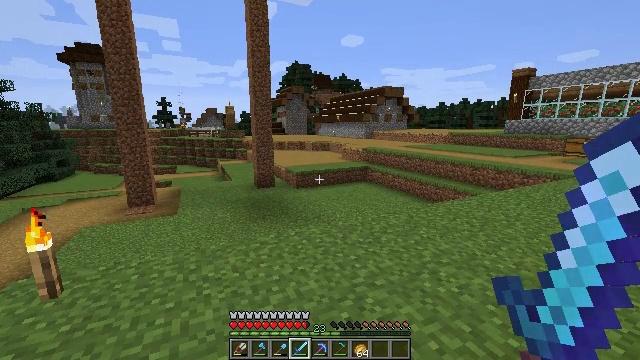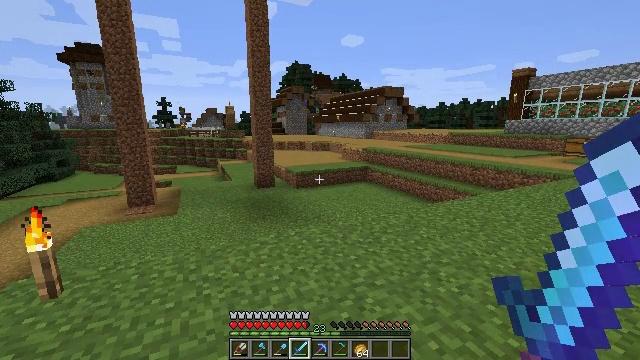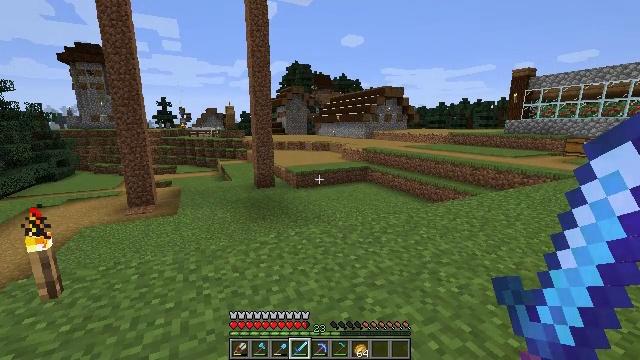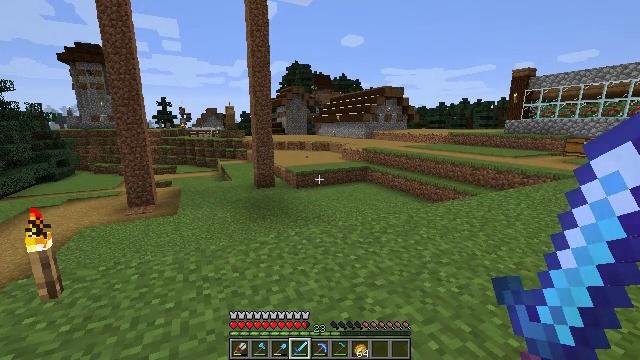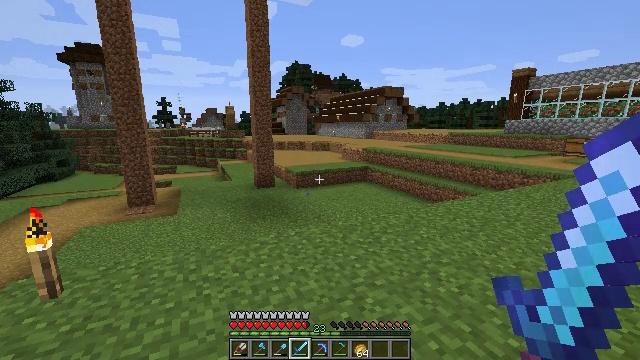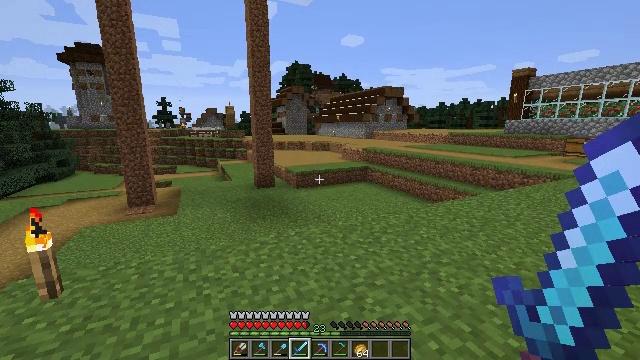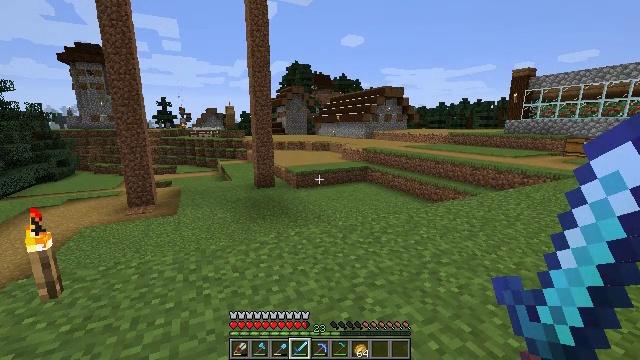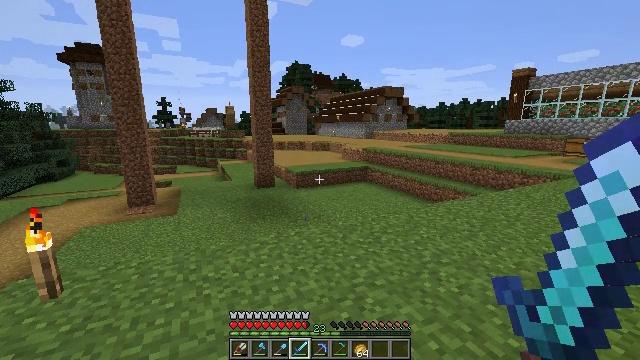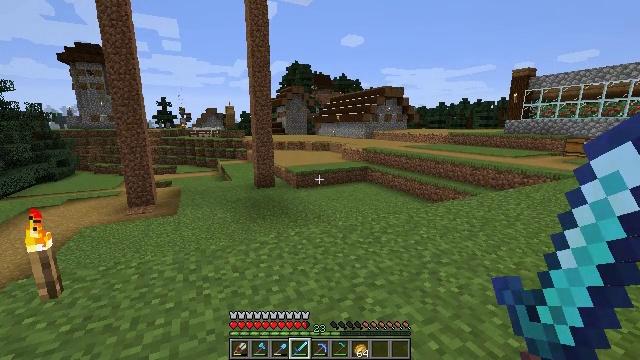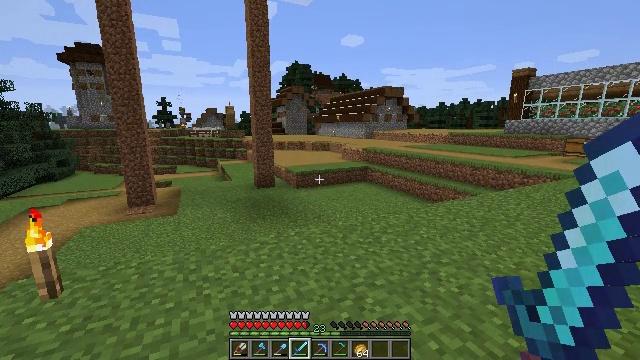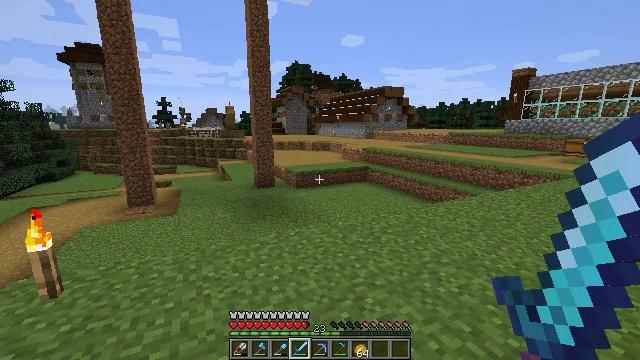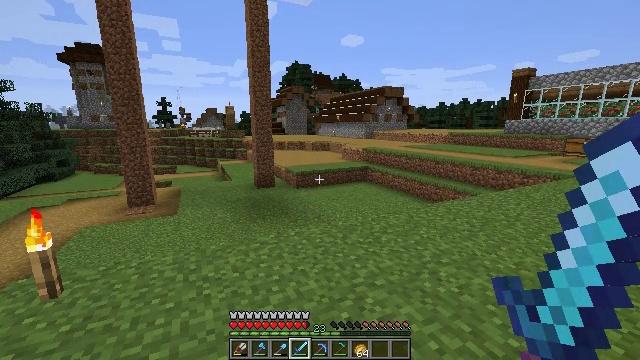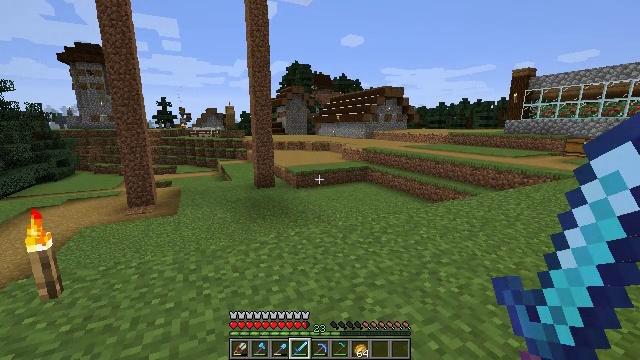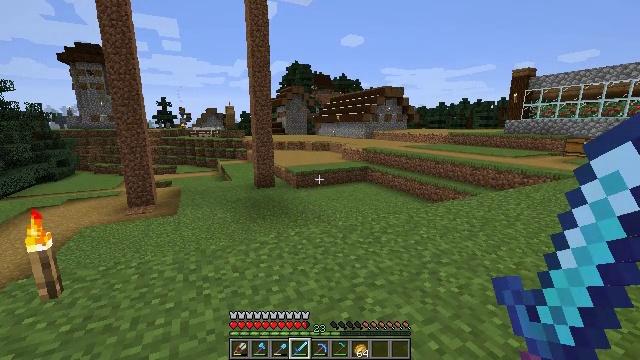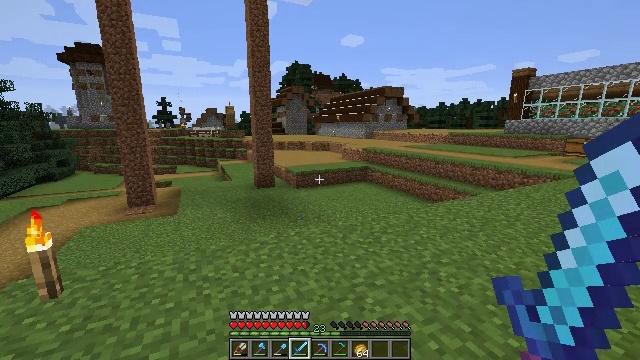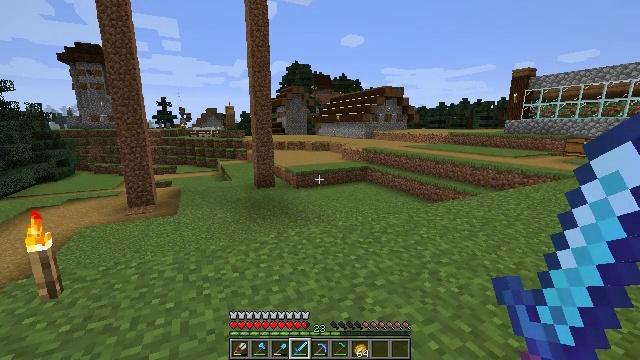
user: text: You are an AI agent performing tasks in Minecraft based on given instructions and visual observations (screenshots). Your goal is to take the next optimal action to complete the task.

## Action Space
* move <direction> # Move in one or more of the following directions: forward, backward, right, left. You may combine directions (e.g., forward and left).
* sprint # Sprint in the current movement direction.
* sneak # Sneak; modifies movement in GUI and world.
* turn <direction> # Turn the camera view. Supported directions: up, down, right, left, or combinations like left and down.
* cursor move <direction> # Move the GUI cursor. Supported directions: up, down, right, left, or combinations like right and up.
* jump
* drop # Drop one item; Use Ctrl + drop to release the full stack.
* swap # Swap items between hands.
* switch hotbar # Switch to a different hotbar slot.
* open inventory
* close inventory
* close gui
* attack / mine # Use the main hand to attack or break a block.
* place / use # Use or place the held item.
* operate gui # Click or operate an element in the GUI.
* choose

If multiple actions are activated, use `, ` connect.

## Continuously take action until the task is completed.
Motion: motion action
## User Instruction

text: Gather potatoes by left-clicking.
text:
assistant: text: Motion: no_op
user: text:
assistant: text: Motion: no_op
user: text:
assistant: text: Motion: no_op
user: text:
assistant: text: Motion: no_op
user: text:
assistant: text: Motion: no_op
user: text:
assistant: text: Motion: no_op
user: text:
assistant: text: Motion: no_op
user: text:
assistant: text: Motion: no_op
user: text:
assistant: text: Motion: no_op
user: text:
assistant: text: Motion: no_op
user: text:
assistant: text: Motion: no_op
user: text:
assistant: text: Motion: no_op
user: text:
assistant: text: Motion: no_op
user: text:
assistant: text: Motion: no_op
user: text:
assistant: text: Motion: no_op
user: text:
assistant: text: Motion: no_op
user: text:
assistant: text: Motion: no_op
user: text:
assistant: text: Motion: no_op
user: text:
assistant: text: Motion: no_op
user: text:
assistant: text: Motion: no_op
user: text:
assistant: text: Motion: no_op
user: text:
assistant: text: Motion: no_op
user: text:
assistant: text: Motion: no_op
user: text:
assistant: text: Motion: no_op
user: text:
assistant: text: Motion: no_op
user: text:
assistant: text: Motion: no_op
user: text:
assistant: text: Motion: no_op
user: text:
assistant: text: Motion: no_op
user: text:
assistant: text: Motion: no_op
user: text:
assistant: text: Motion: no_op